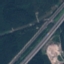
Land use / land cover: Highway